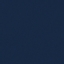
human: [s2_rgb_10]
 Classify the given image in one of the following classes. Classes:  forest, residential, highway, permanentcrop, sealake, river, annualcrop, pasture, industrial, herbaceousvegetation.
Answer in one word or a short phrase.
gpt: SeaLake